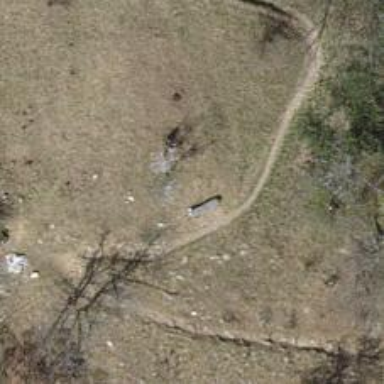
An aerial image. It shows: Bench for seating.